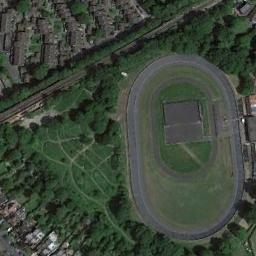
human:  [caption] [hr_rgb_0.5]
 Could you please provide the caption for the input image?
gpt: There is a big track and field on the green field .

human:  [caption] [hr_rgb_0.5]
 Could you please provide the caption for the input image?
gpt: There are many trees near the ground track field .

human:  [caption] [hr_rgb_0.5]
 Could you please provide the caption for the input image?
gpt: The track and field is built on the lawn, Next to the residential area and surrounded by a lot of vegetation .

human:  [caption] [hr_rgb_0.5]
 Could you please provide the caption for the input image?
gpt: The ground track field is surrounded by lots of houses arranged neatly and some trees .

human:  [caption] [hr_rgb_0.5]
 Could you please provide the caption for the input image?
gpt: There are many green trees around the ground track field with a gray track .